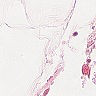
Metastatic tissue present: no